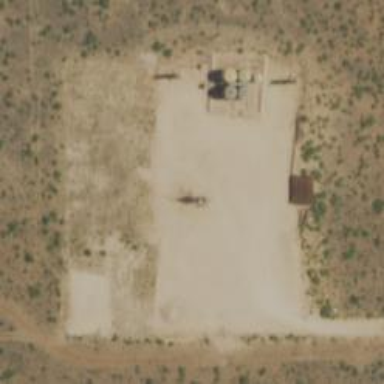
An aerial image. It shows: Petroleum well.